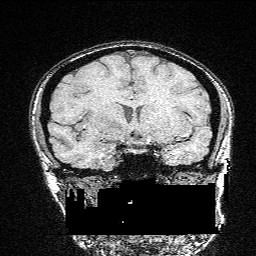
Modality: FLASH
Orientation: sagittal
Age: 25
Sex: female